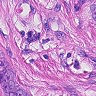
Metastatic tissue present: yes